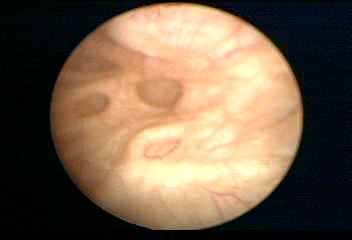
Modality: WLC
Class: Normal mucosa
Bladder cancer association: No